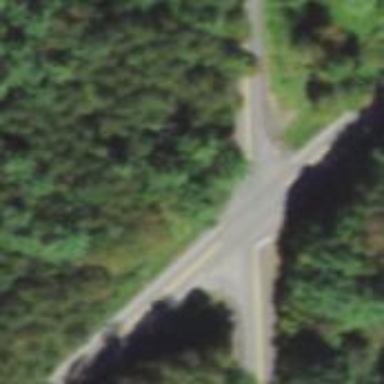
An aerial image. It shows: Stop road.